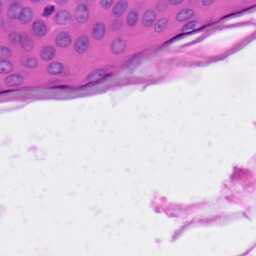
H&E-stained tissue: Skin